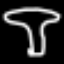
Label: mushroom